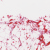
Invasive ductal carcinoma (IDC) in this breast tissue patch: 0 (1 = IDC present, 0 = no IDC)